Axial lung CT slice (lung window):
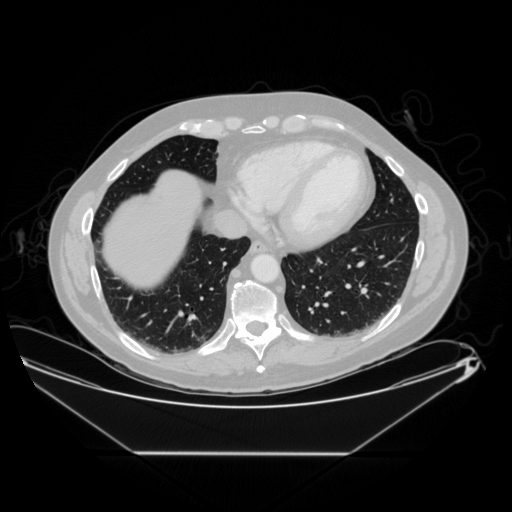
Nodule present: no